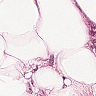
Metastatic tissue present: yes